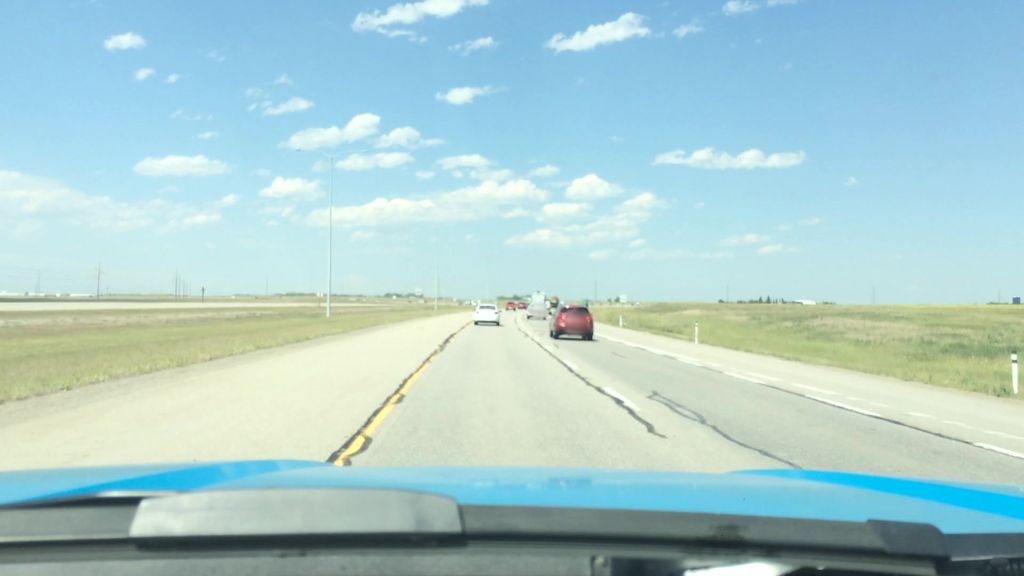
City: calgary